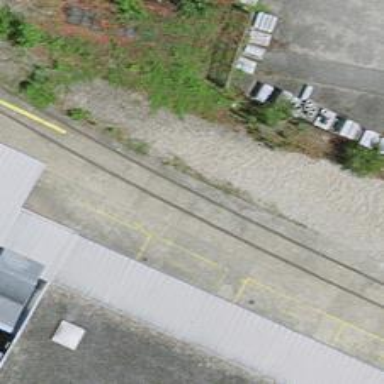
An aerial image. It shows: Abandoned railway spur with one track.